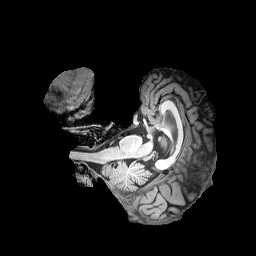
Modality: T1w
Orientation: axial
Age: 70
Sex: female
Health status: healthy